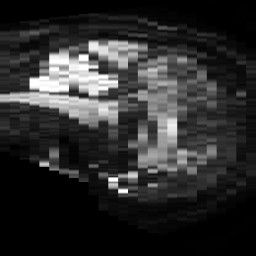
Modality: TRACE
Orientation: sagittal
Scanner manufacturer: philips
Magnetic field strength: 3 T
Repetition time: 4.144 s
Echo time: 0.06119 s